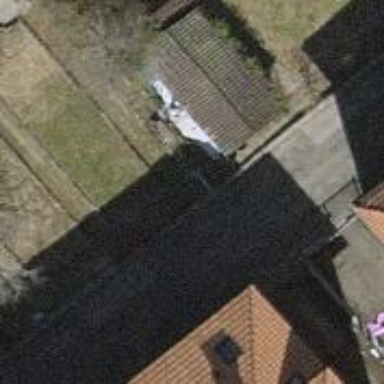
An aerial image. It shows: Fence.